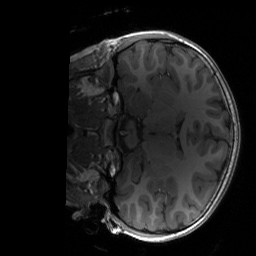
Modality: T1w
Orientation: coronal
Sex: male
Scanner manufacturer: siemens
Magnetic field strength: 3 T
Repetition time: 1.9 s
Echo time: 0.00243 s